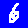
Digit: 6